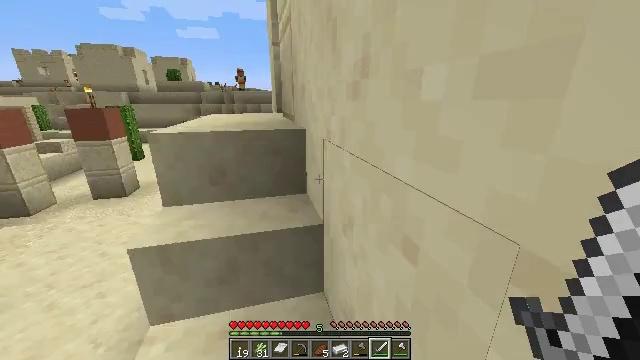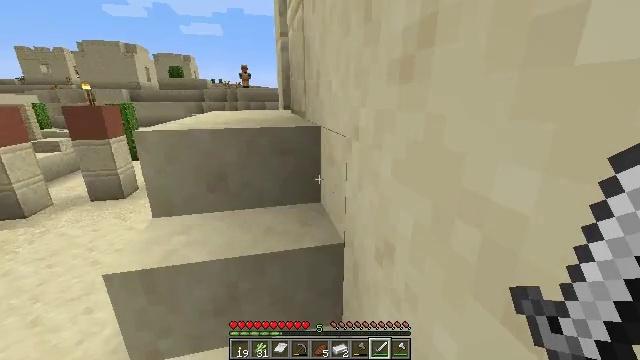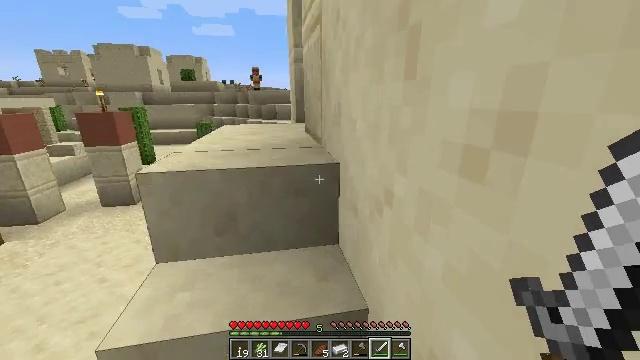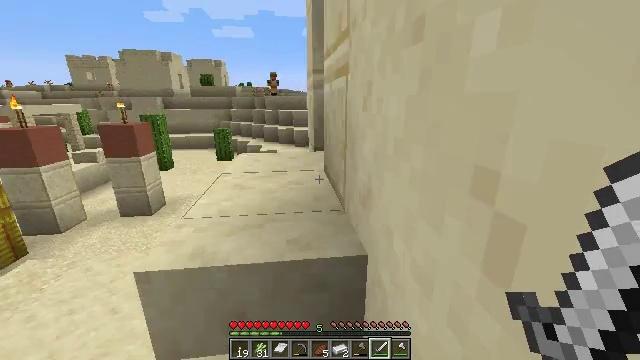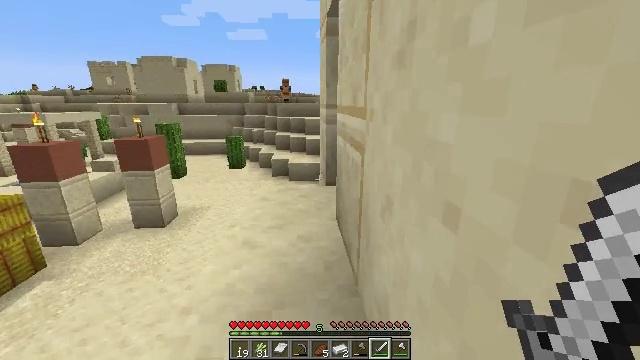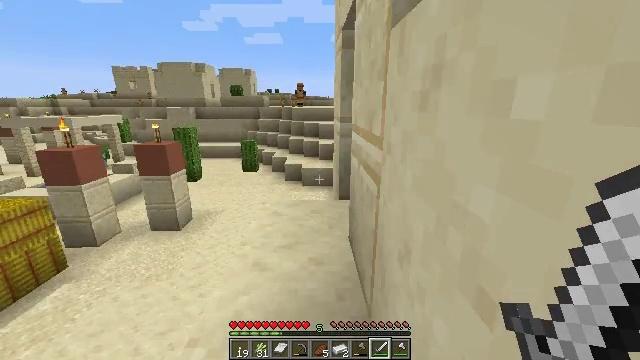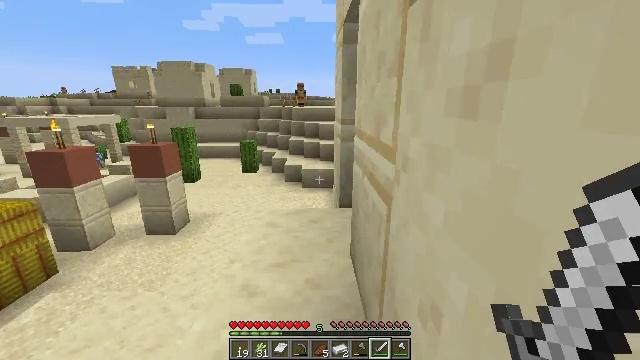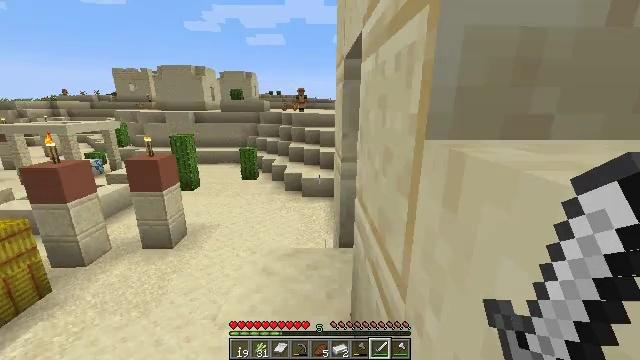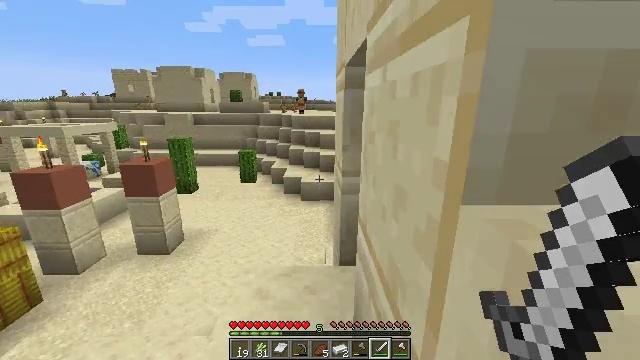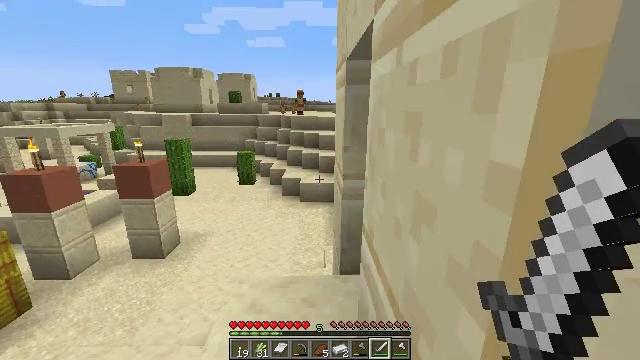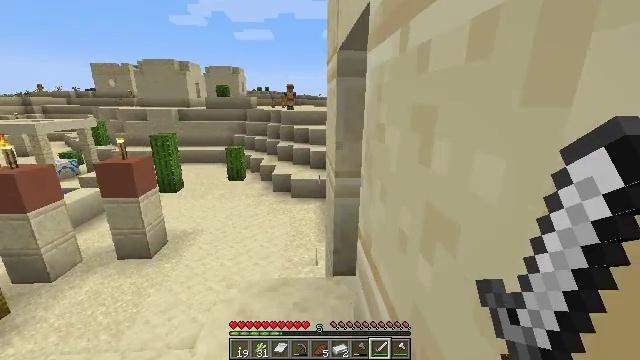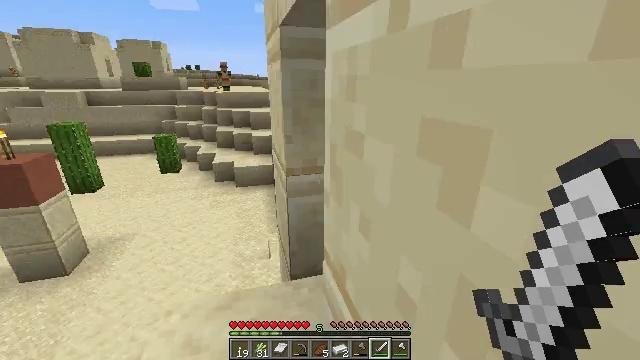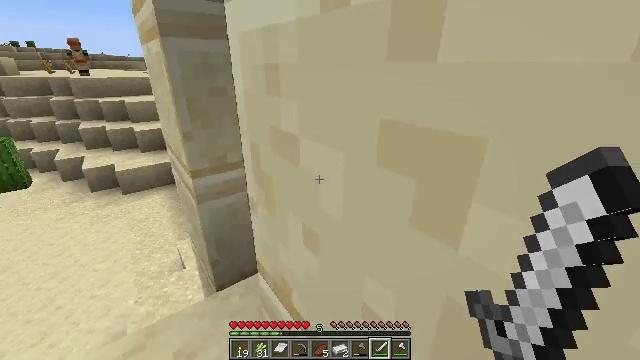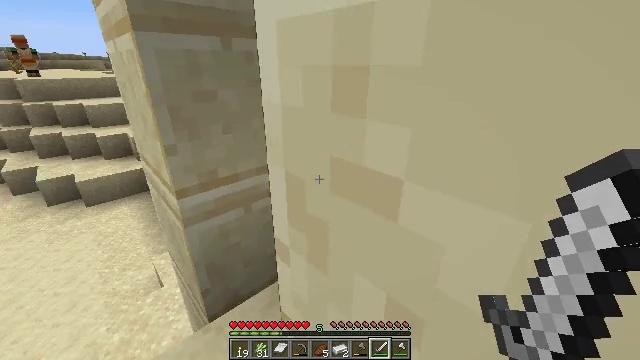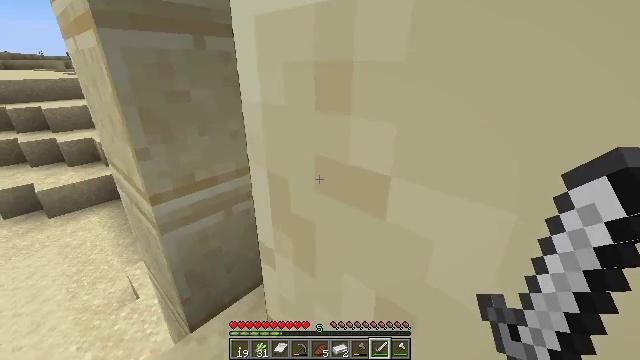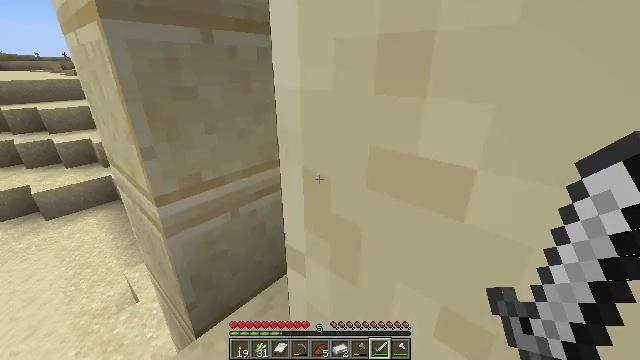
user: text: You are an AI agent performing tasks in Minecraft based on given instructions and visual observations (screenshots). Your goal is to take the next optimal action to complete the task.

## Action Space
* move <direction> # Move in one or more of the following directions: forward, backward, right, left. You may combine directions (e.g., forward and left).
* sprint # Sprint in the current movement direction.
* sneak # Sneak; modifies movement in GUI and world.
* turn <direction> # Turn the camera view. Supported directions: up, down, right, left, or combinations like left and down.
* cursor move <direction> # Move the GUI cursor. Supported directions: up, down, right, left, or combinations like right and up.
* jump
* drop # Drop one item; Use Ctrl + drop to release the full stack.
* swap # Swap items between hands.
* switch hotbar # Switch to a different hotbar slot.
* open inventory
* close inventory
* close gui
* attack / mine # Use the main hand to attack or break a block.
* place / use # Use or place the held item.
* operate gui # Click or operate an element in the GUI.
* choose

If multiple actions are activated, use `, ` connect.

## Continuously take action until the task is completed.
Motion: motion action
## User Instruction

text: Mine the smooth sandstone slab from the structure.
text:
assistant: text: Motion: move forward, sprint, turn left
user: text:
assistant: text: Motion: move forward, sprint, turn left
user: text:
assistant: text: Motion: move forward, sprint, turn left
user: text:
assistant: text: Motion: move forward, sprint, turn left
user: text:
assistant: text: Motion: move forward, sprint, turn left
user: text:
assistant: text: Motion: move forward, sprint
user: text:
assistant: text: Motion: move forward, sprint
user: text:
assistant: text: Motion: move forward, sprint
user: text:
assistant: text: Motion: move forward, sprint
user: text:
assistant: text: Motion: move forward, sprint, turn right and down
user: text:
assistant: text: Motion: move forward, sprint, turn right and down
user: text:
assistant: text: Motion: move forward, sprint, turn right and down
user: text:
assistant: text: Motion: turn right
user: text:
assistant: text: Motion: turn right
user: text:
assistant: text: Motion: no_op
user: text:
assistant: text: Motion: no_op
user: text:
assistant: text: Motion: no_op
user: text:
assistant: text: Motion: no_op
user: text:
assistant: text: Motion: move forward, turn left
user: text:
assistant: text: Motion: move forward, turn left
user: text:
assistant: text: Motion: move forward
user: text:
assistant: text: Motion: move forward
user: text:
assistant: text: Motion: move forward, turn right
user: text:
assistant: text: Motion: move forward, turn right
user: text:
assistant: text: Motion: turn right
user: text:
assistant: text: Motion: turn right
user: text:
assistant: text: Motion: turn right
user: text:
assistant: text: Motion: turn right
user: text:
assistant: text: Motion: turn right
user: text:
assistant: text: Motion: turn right